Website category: auto
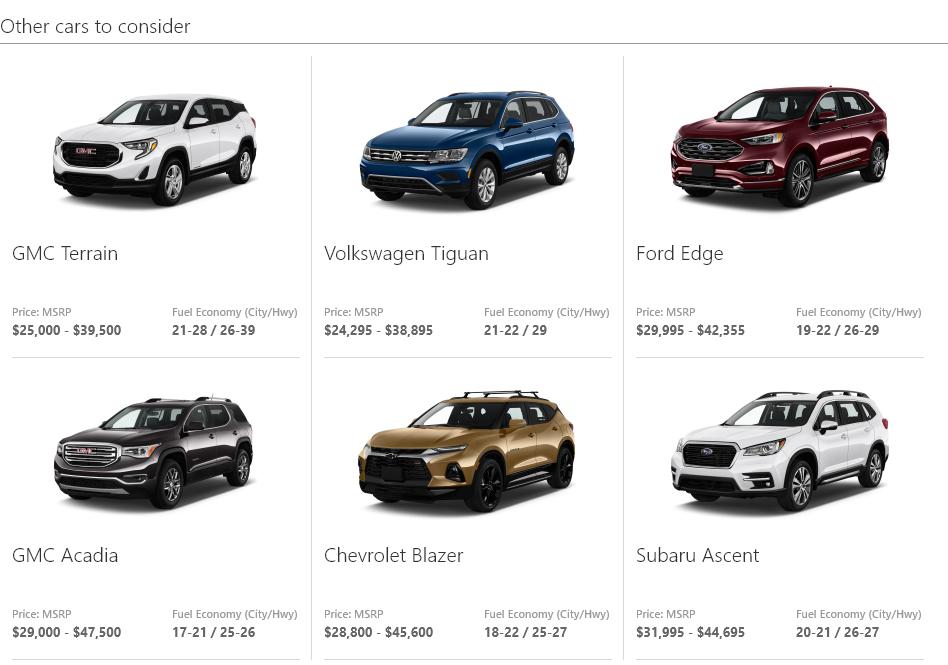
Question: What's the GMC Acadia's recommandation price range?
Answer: $29,000 - $47,500

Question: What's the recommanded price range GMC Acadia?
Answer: $29,000 - $47,500

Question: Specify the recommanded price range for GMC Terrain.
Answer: $25,000 - $39,500

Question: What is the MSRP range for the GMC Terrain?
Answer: $25,000 - $39,500

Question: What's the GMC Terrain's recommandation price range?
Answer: $25,000 - $39,500

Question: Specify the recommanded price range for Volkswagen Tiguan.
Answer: $24,295 - $38,895

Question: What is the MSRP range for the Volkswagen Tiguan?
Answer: $24,295 - $38,895

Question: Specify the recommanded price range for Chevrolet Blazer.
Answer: $28,800 - $45,600

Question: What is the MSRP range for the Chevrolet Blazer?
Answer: $28,800 - $45,600

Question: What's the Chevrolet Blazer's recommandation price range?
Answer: $28,800 - $45,600

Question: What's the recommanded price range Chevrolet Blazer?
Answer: $28,800 - $45,600

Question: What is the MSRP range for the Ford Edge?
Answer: $29,995 - $42,355

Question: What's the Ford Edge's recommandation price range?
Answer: $29,995 - $42,355

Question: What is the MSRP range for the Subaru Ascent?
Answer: $31,995 - $44,695

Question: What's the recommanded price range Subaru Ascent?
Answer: $31,995 - $44,695

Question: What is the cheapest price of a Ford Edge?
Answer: $29,995

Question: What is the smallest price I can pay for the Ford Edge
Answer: $29,995

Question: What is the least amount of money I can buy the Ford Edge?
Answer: $29,995

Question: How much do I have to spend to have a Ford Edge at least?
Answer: $29,995

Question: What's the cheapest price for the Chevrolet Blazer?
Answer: $28,800

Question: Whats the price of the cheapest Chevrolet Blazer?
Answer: $28,800

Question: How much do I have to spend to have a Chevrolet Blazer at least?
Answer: $28,800

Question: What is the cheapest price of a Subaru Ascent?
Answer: $31,995

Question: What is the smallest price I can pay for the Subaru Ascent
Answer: $31,995

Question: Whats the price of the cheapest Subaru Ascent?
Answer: $31,995

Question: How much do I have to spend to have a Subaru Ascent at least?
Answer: $31,995

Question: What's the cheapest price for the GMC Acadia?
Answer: $29,000

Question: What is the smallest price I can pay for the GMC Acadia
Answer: $29,000

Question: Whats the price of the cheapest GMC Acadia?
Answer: $29,000

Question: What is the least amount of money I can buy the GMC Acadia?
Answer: $29,000

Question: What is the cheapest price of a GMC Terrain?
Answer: $25,000

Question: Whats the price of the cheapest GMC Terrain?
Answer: $25,000

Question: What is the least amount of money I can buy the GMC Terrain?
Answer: $25,000

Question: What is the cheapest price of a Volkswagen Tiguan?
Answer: $24,295

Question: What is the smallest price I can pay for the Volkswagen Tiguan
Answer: $24,295

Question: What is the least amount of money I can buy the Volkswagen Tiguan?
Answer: $24,295

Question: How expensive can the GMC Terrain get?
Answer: $39,500

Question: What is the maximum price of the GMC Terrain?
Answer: $39,500

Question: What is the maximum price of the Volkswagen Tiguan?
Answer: $38,895

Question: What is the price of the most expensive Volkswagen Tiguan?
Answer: $38,895

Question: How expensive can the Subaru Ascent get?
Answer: $44,695

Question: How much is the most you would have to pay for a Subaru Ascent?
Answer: $44,695

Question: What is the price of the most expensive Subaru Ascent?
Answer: $44,695

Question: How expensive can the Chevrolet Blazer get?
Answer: $45,600

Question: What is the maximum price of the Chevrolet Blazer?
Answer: $45,600

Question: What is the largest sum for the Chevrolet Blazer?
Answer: $45,600

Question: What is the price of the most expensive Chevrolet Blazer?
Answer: $45,600

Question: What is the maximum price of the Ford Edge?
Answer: $42,355

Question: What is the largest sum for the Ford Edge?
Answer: $42,355

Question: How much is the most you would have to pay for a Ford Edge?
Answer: $42,355

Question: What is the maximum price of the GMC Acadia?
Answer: $47,500

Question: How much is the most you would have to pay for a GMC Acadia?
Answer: $47,500

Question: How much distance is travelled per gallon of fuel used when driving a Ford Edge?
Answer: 19-22 / 26-29

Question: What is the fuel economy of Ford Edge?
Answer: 19-22 / 26-29

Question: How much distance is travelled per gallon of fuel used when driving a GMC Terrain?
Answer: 21-28 / 26-39

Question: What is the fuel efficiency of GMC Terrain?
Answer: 21-28 / 26-39

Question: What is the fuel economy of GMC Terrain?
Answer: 21-28 / 26-39

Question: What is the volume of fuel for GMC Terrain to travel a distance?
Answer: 21-28 / 26-39

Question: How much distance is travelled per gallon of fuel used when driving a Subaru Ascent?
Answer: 20-21 / 26-27

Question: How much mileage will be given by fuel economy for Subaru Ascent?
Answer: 20-21 / 26-27

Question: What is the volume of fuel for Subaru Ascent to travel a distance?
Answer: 20-21 / 26-27

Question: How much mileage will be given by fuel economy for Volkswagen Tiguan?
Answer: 21-22 / 29

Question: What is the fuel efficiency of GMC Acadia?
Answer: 17-21 / 25-26

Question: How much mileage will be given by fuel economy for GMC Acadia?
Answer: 17-21 / 25-26